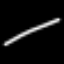
Label: line